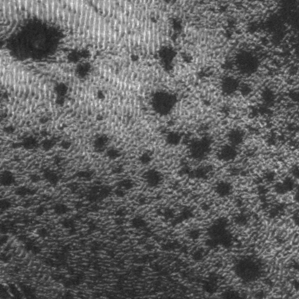
Label: frost